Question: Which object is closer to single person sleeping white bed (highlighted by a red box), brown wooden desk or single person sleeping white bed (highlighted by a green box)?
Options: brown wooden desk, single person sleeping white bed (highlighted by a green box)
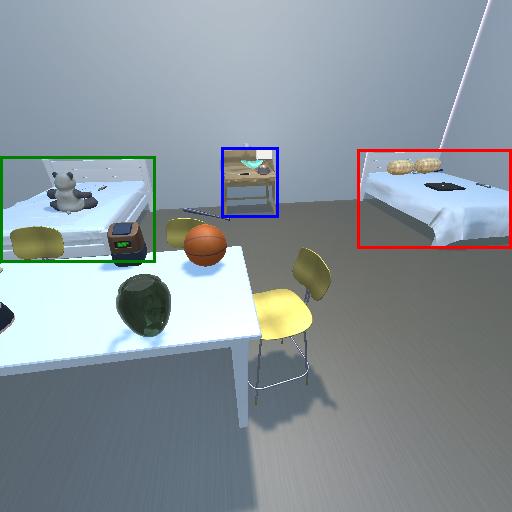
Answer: brown wooden desk